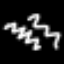
Label: squiggle